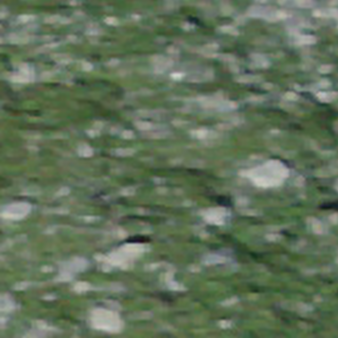
Label: other